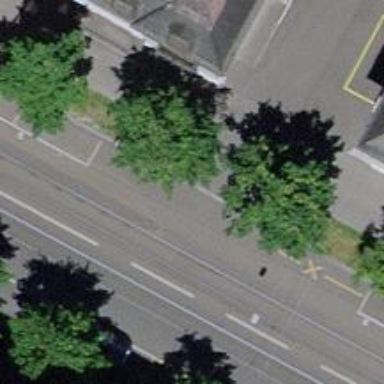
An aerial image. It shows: Avenue of broadleaved trees.